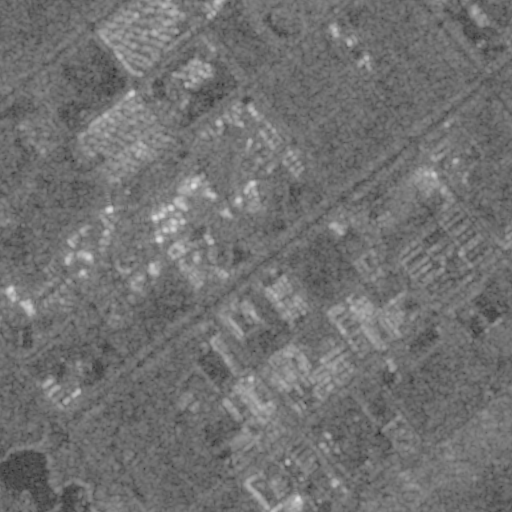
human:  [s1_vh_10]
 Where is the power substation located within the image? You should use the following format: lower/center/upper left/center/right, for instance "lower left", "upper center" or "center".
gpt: The power substation is located in the lower center of the image.
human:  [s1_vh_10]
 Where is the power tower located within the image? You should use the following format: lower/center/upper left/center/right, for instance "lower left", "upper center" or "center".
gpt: The power tower is located in the lower right of the image.
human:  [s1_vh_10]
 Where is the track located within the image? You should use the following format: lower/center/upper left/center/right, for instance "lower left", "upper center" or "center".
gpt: There is no track in the image.

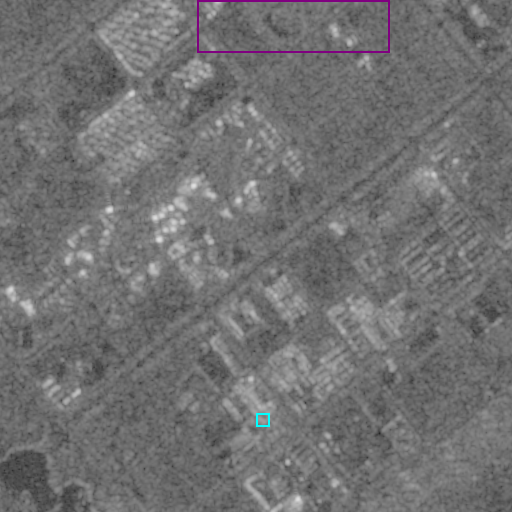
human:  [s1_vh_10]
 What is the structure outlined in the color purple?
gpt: The structure outlined in purple is a park.
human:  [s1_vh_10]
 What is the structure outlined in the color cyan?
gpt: The structure outlined in cyan is a power substation.
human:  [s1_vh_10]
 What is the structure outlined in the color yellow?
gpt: There is no yellow outline.